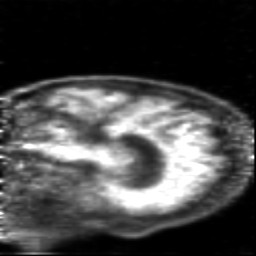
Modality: PET
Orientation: sagittal
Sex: male
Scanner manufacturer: siemens